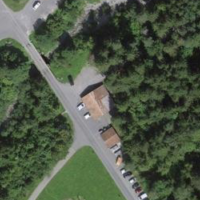
EUNIS habitat code: 55
Species observed at this site:
Cephalanthera rubra